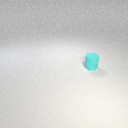
small cyan rubber cylinder